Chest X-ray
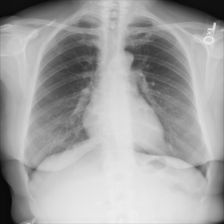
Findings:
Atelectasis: negative
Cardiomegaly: negative
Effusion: negative
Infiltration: negative
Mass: negative
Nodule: negative
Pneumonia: negative
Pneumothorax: negative
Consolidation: negative
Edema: negative
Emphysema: negative
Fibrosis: negative
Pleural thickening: negative
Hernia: negative